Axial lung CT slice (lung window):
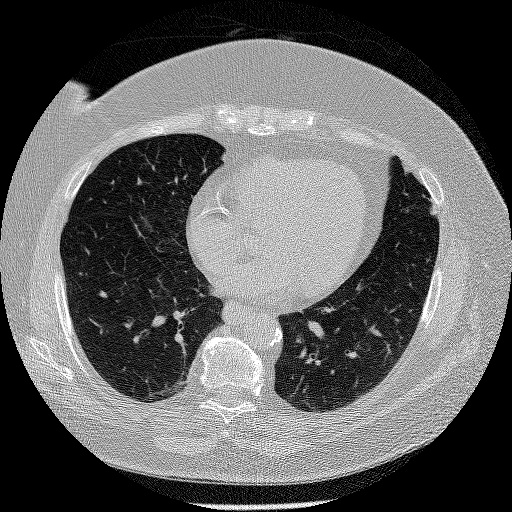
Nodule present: no